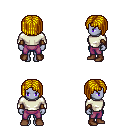
a pixel art fantasy rpg character, female body template, dark elf, purple skin, white long-sleeve shirt, magenta pants, blonde pageboy hairstyle, leather bracers, brown shoes, four views (front, back, left, right), 2x2 character sprite sheet, small pixel art, hard edges, no anti-aliasing